Interaction volume radius: 5 \u00c5
Interaction volume height: 10 \u00c5
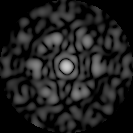
Disorder parameter: 0.7876